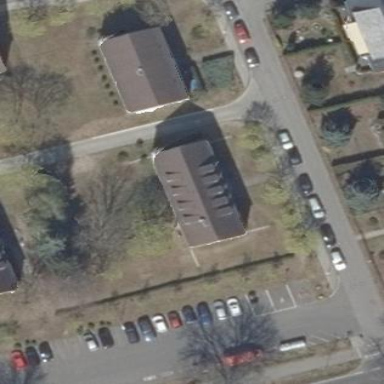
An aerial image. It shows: Gabled roof adorns the apartments building.